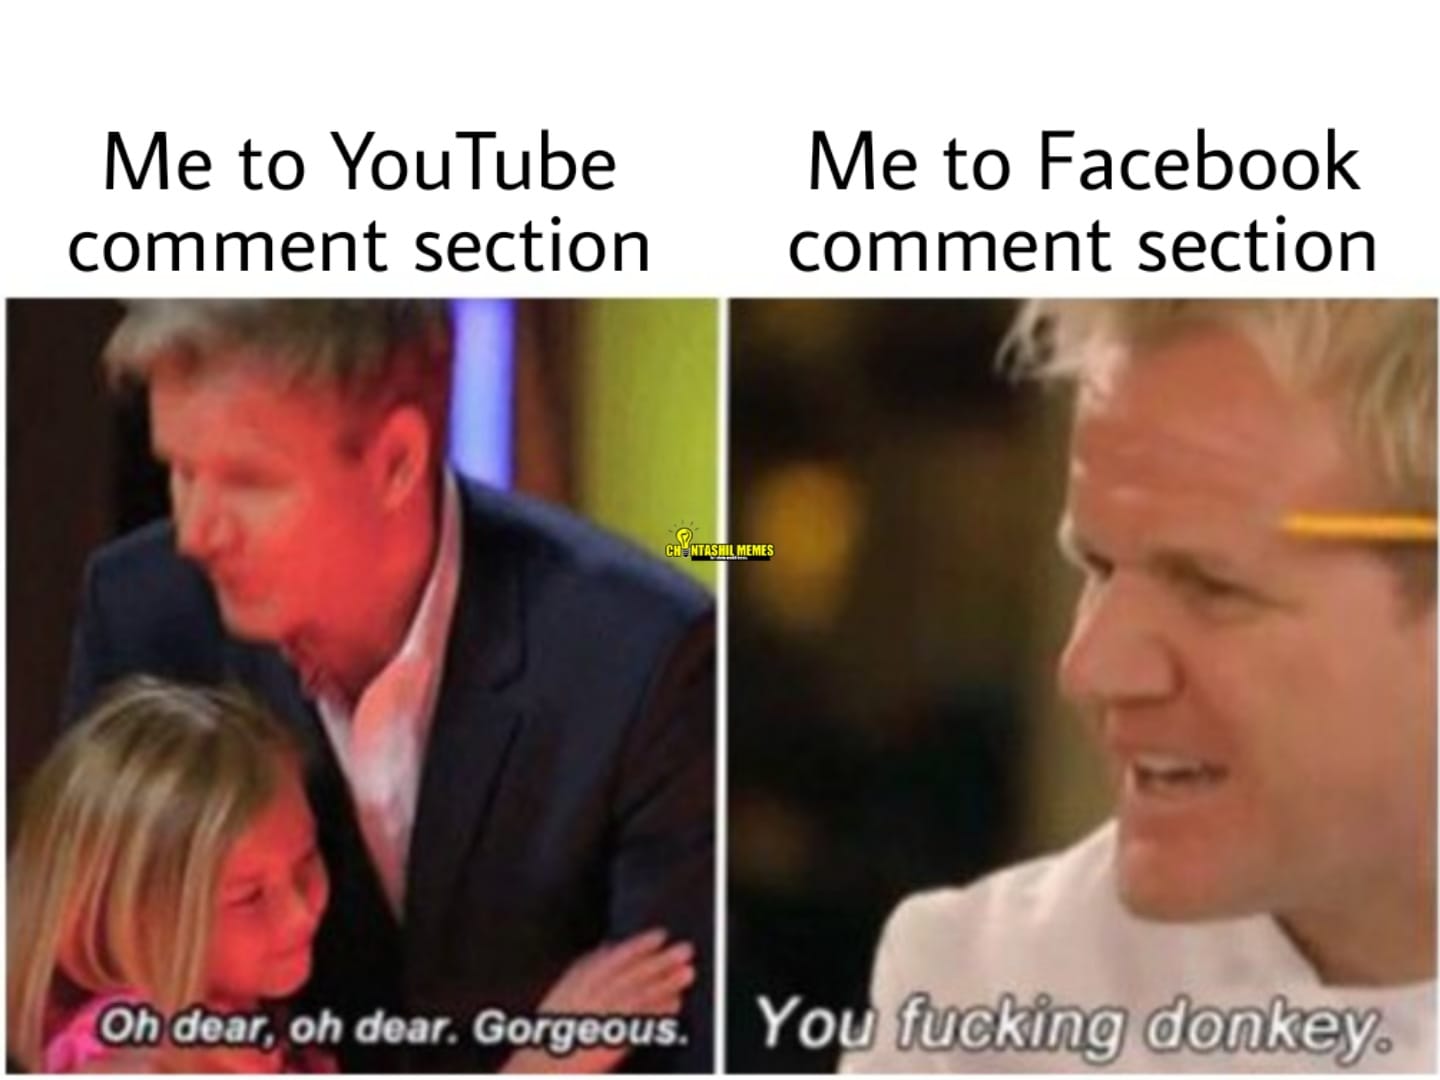
Caption: Me to YouTube comment section  Oh dear , oh dear. Gorgeous.    Me to Facebook comment section    You fucking donkey.
Label: hate